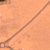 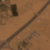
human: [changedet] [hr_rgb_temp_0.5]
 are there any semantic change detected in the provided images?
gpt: The road appears wider and some buildings appear on both sides in the desert.